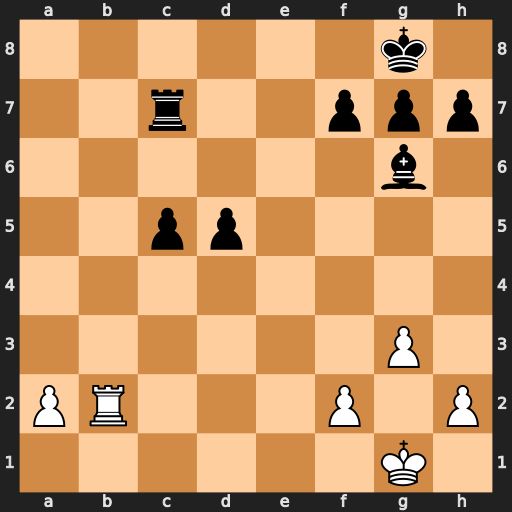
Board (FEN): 6k1/2r2ppp/6b1/2pp4/8/6P1/PR3P1P/6K1
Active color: w
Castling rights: -
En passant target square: -
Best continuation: Rb8+ Rc8 Rxc8#